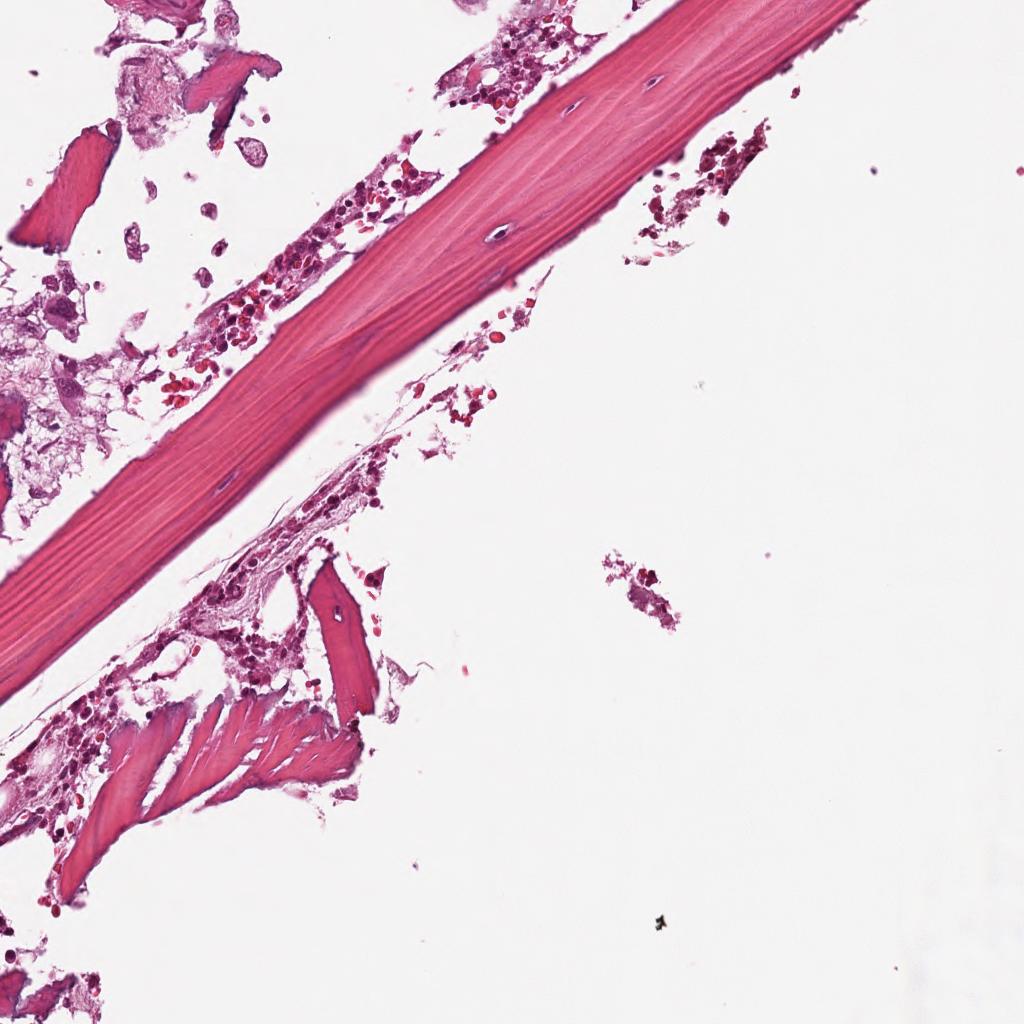
Label: Non-Tumor